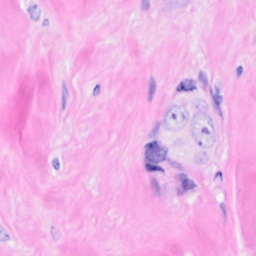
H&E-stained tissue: Breast